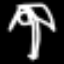
Label: palm tree